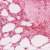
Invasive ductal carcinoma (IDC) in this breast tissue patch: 0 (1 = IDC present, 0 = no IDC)